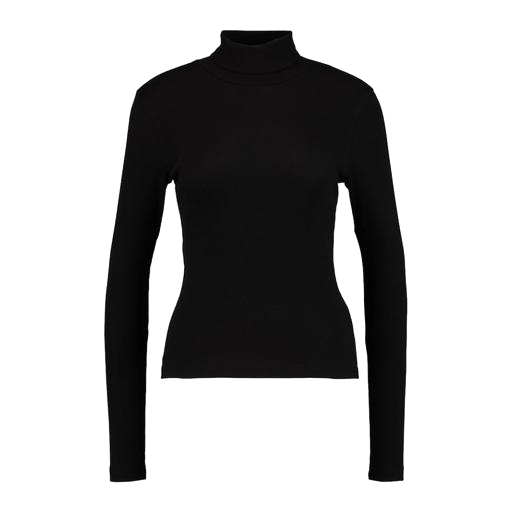
high-neck ribbed-jersey t-shirt, black polo-neck top, vero moda black high neck blouse, white background